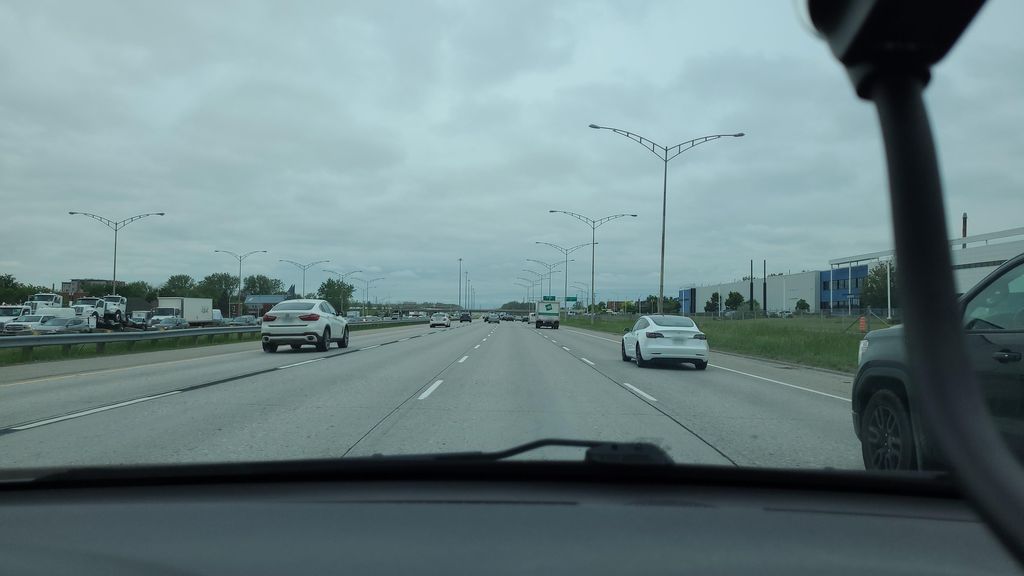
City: montreal